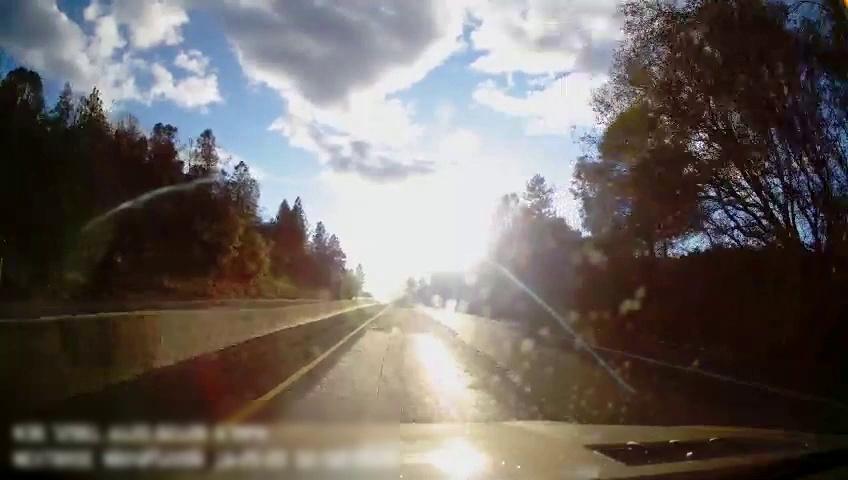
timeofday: Day
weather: Sunny
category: Drivable Space
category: Lanes | Alternate Lane
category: Lanes | Current Lane